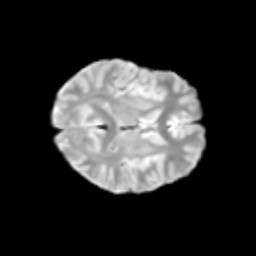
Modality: T2w
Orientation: axial
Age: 12
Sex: male
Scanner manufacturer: siemens
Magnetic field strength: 3 T
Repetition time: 3.8 s
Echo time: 0.07 s